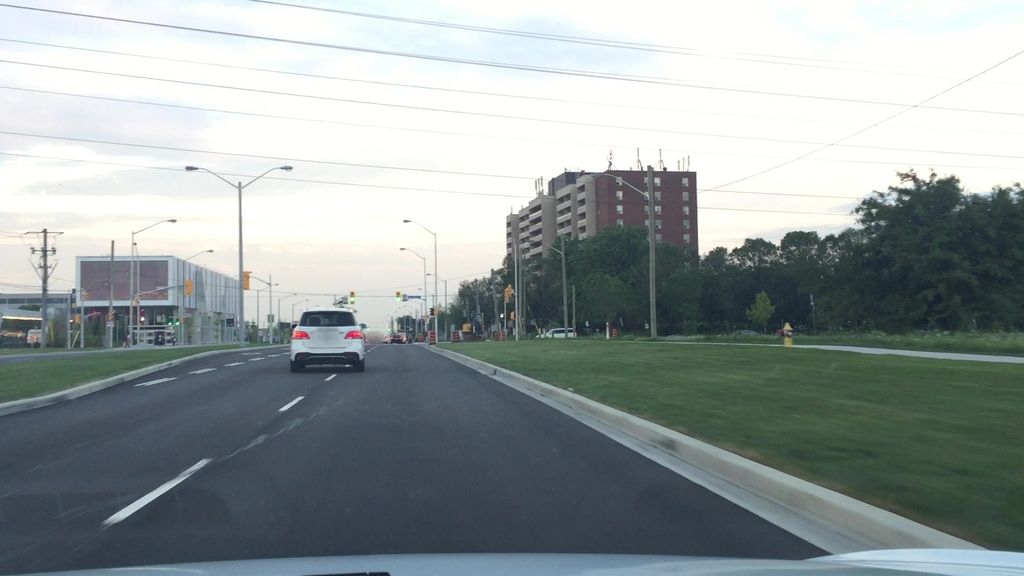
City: toronto